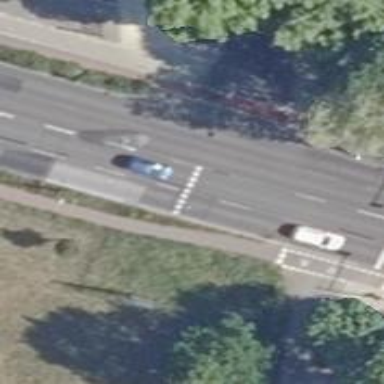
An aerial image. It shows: Primary road with asphalt surface.